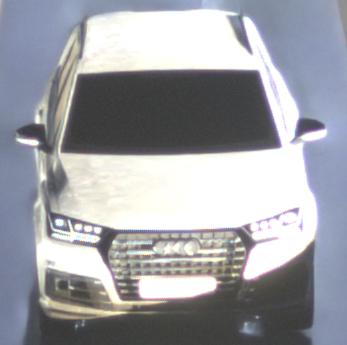
Make: Audi
Model: SQ7
Detailed model: -
Model produced from: 2016
Model produced until: 2018
Doors: 5
Color: white
Road condition: wet road
Daytime: night
Contrast: high contrast